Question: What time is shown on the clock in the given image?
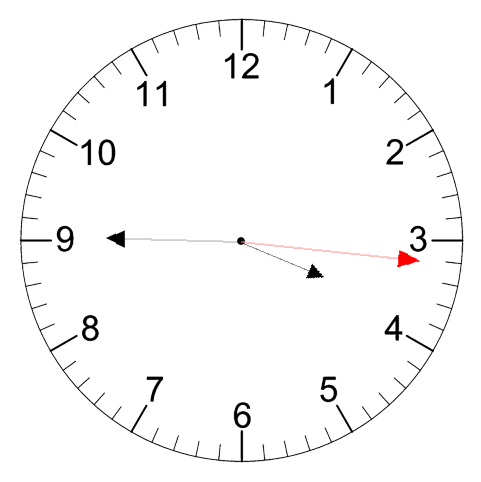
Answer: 03:45:16